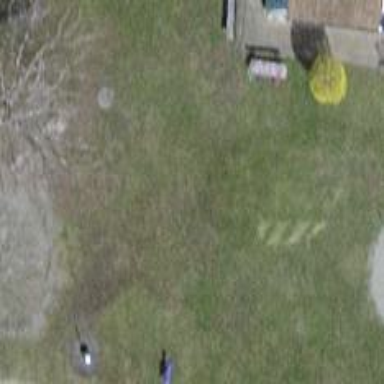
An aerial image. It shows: Grassy playground.